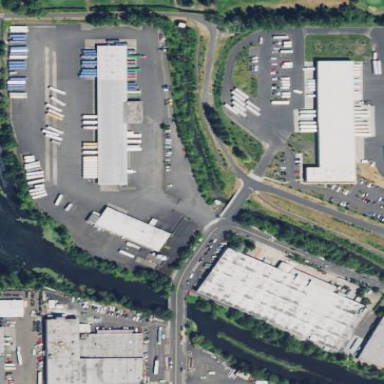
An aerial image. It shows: Industrial area.